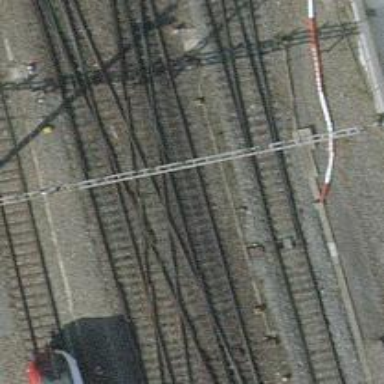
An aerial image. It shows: Railway crossing.